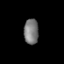
Tissue: prostate
Cell type: T cells
Senescence score: 0.2736
Nuclear area (px): 366
Mean DAPI intensity: 121.131